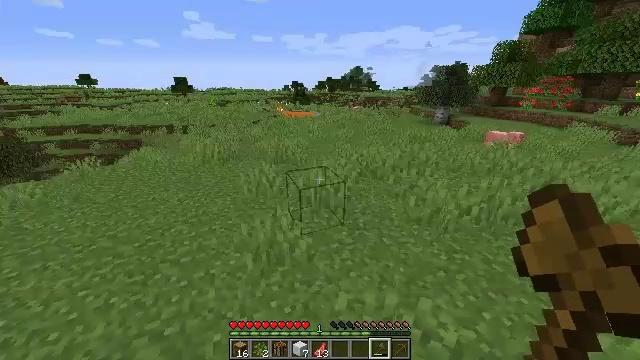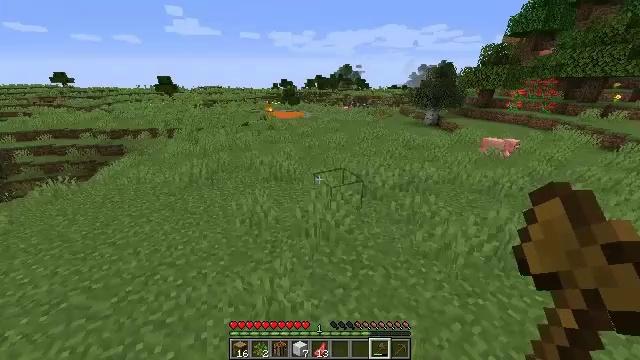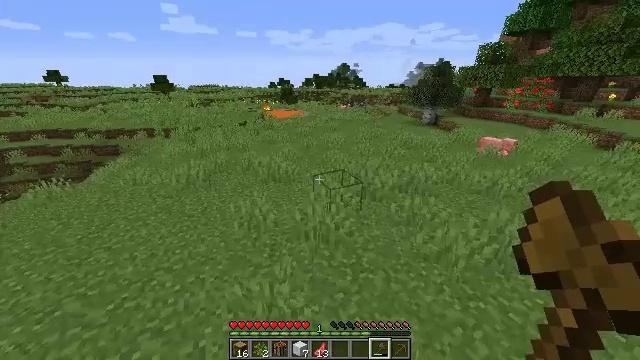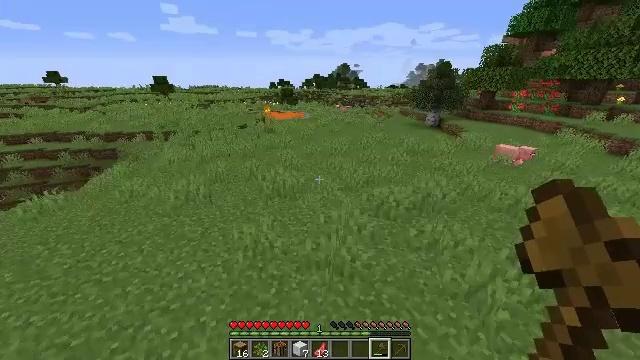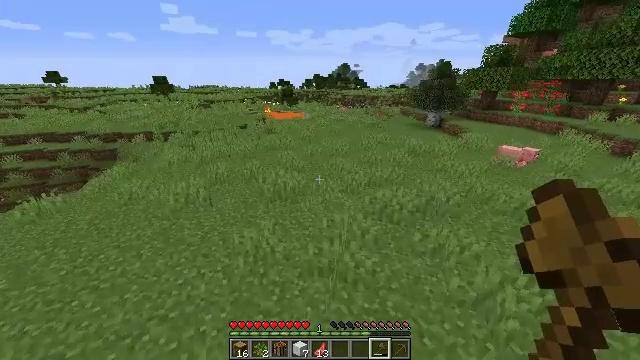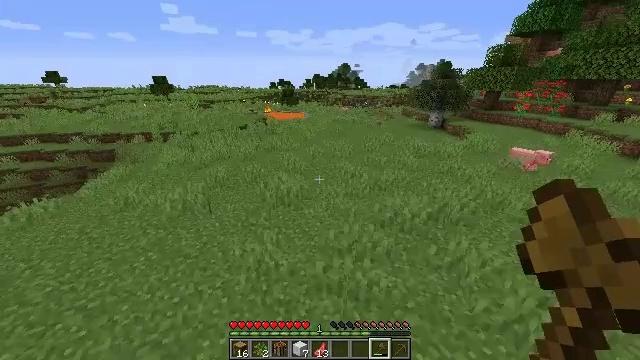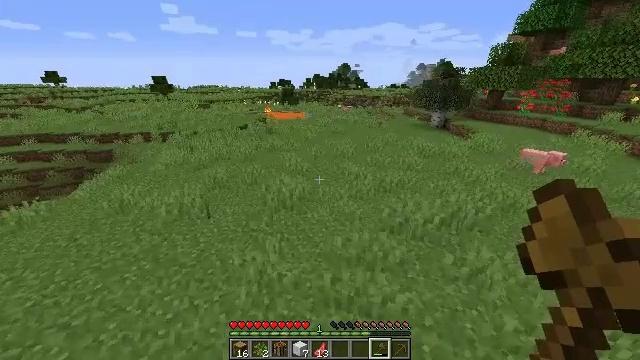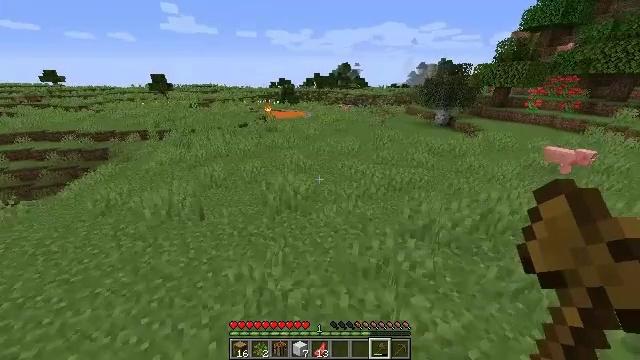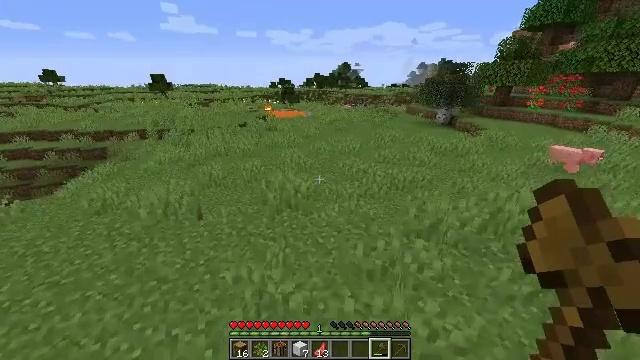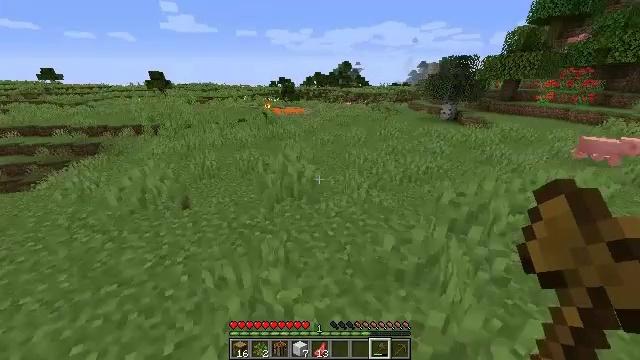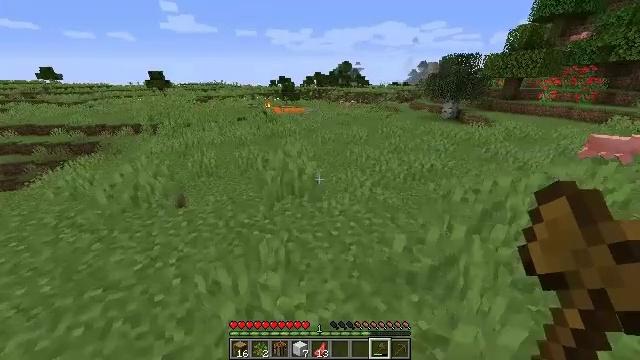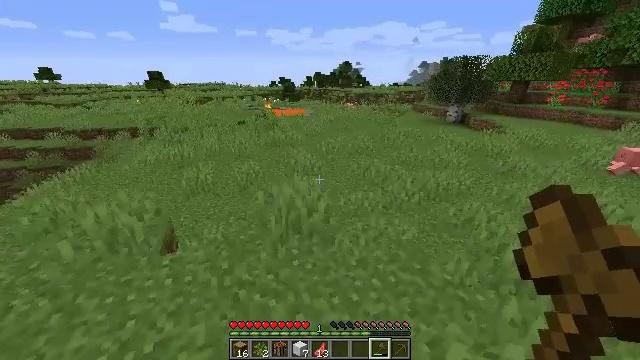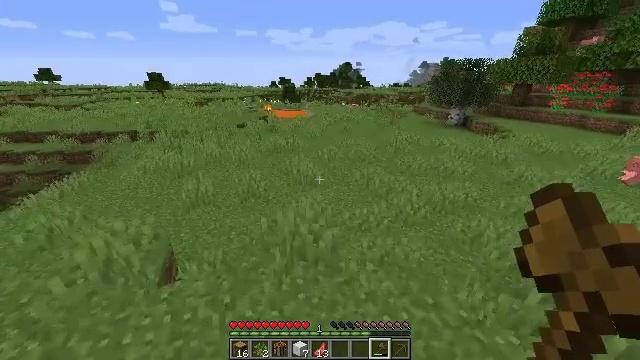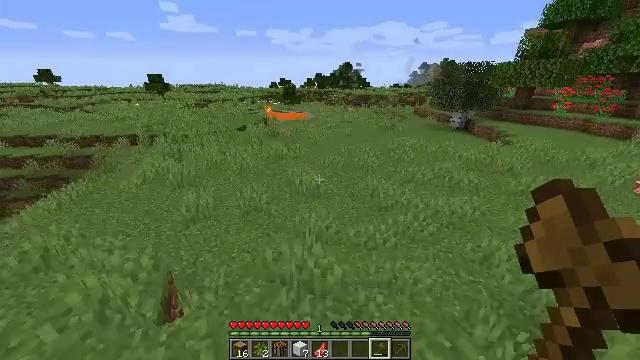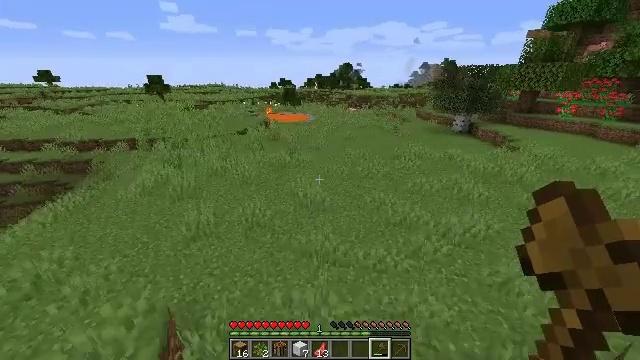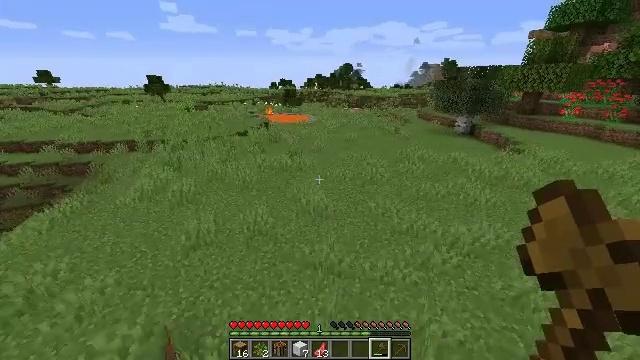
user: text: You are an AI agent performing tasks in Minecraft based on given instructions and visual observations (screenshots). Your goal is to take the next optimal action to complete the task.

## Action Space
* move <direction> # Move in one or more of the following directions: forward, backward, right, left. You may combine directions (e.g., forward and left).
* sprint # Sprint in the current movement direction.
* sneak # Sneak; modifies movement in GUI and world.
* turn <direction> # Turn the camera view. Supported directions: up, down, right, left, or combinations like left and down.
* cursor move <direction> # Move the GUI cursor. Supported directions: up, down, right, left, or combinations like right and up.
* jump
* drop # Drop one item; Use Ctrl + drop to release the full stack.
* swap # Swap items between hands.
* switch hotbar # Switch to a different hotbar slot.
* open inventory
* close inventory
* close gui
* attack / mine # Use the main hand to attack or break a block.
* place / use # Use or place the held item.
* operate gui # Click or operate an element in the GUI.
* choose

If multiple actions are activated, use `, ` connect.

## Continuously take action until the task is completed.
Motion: motion action
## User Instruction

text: Harvest sugar cane from the plant.
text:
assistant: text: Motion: move forward and move left, turn right, jump
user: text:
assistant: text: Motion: move forward and move left, jump
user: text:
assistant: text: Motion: move forward and move left, jump
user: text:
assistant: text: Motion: move forward, jump
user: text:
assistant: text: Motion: move forward, jump
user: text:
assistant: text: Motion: move forward, jump
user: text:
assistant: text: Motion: move forward, jump
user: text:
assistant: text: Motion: move forward, jump
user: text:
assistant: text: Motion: move forward, jump
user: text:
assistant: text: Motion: move forward, jump
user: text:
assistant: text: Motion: move forward and move left, jump
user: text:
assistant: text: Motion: move forward and move left, jump
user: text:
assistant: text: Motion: move forward and move left, jump
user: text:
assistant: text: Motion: move forward and move left, jump
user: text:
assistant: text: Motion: move forward and move left, jump
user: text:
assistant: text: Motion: move forward and move left, jump
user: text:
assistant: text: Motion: move forward and move left, jump
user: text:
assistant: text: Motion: move forward and move left, jump
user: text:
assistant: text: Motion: move forward and move left, jump
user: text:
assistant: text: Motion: move forward and move left, jump
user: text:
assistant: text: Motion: move forward and move left, jump
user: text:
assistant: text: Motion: move forward and move left, jump
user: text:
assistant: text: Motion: move forward, jump
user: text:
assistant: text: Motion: move forward, jump
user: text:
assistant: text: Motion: move forward, jump
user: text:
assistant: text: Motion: move forward, jump
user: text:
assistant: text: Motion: move forward, jump
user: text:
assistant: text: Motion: move forward, jump
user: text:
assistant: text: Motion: move forward, jump
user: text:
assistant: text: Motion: move forward, jump